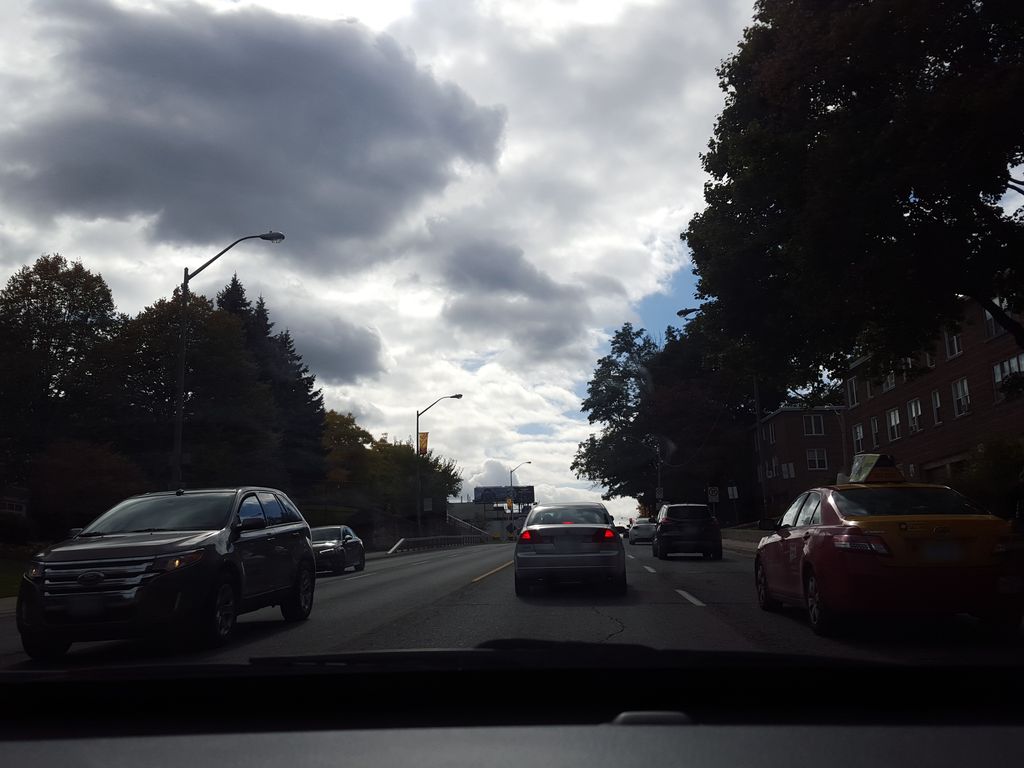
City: toronto